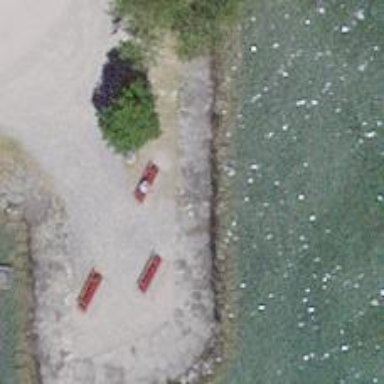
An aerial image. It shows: Bench for seating.